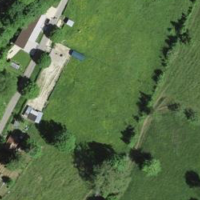
EUNIS habitat code: 24
Species observed at this site:
Phytolacca americana